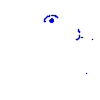
Particle: kaon